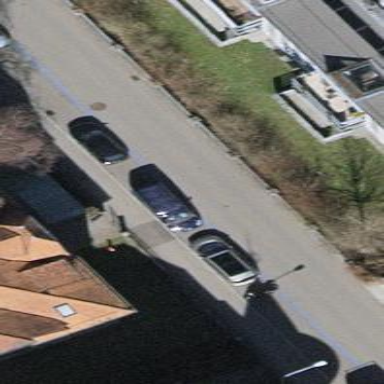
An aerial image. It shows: Parking lane area.